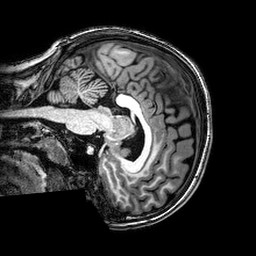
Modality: T1w
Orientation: sagittal
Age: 20
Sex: female
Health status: healthy
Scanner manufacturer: philips
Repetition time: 0.008163 s
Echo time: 0.00373 s